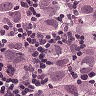
Metastatic tissue present: yes